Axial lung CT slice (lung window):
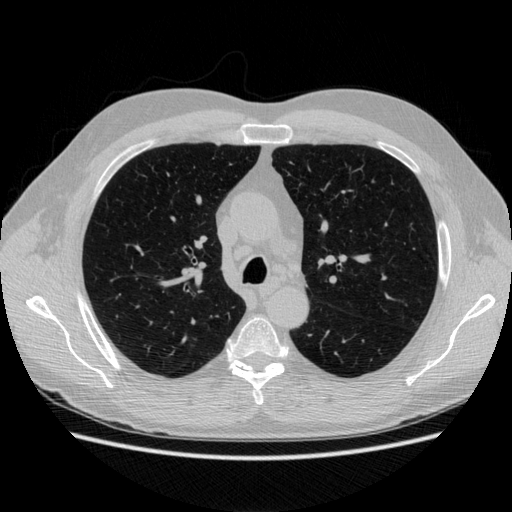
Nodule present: no